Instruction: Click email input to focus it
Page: traveler
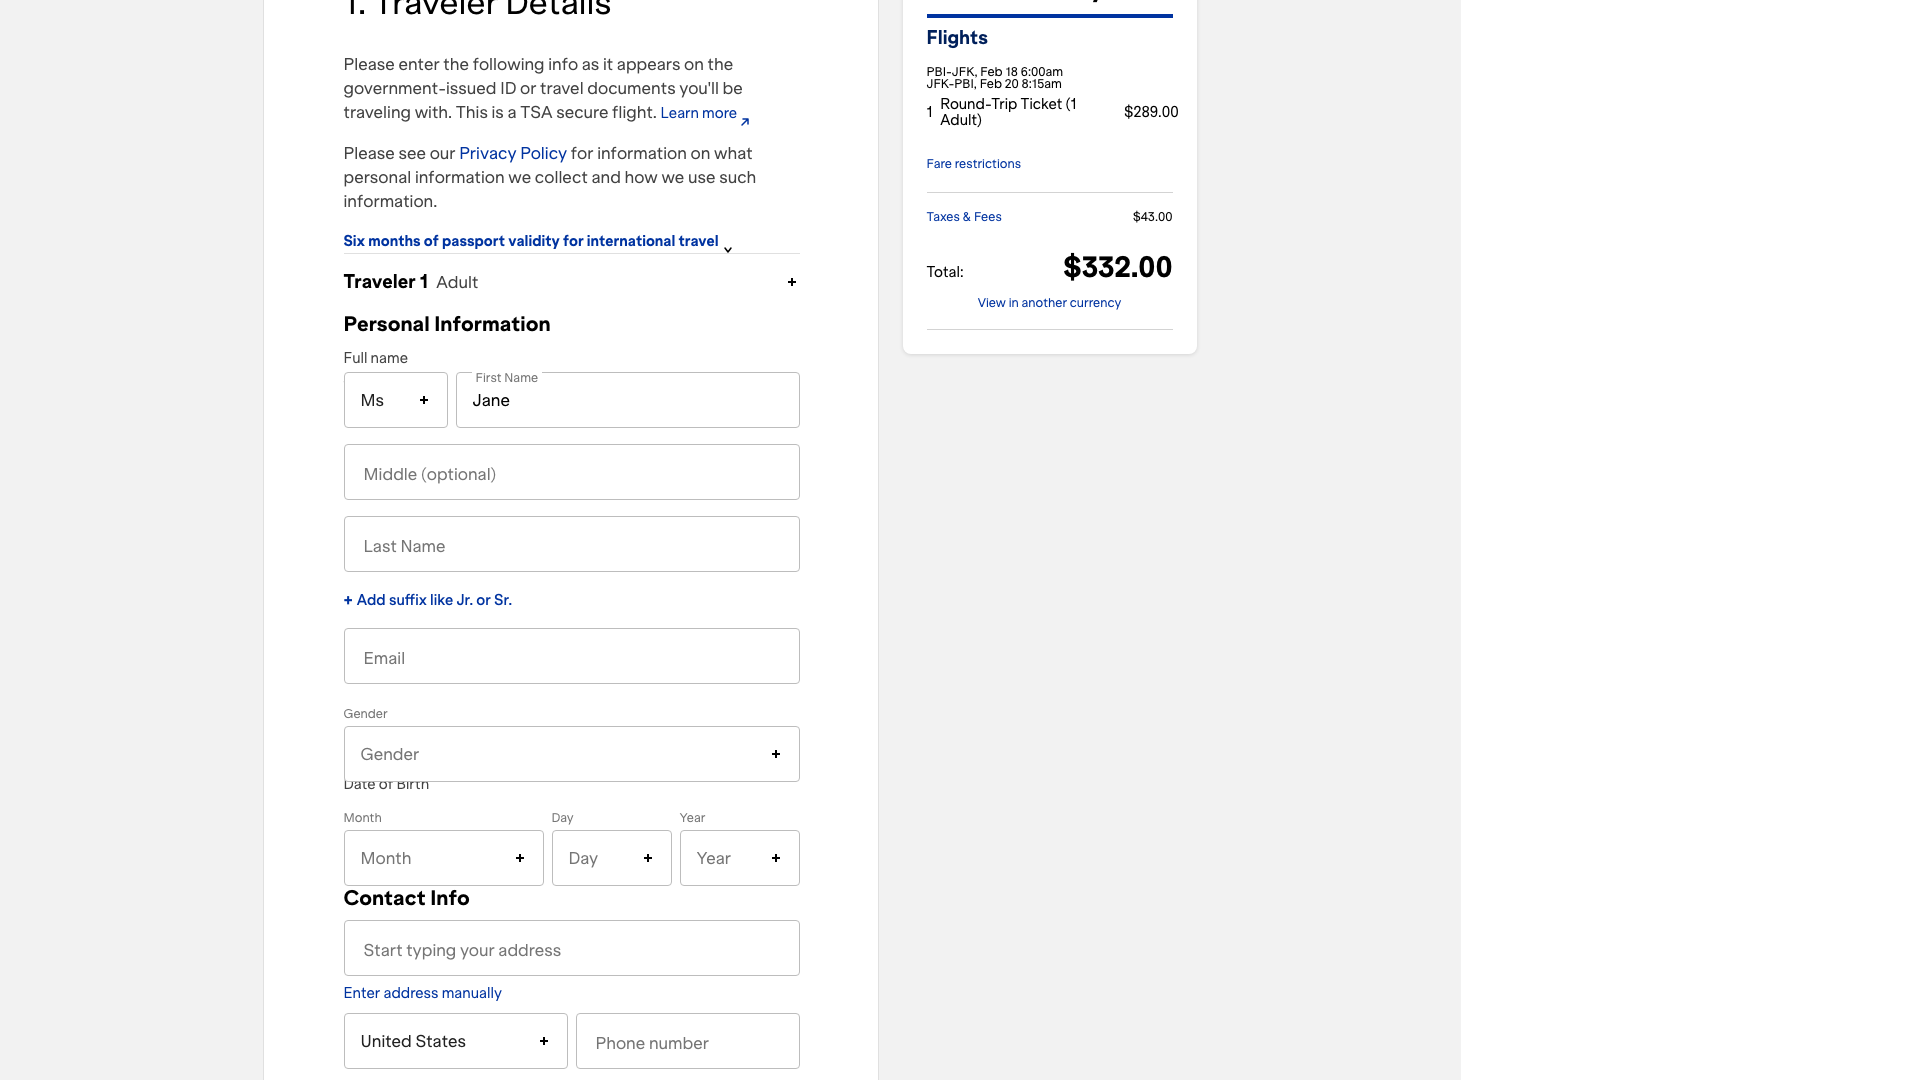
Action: click